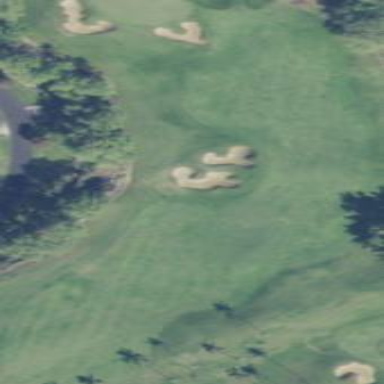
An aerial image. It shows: Golf fairway surrounded by grass.